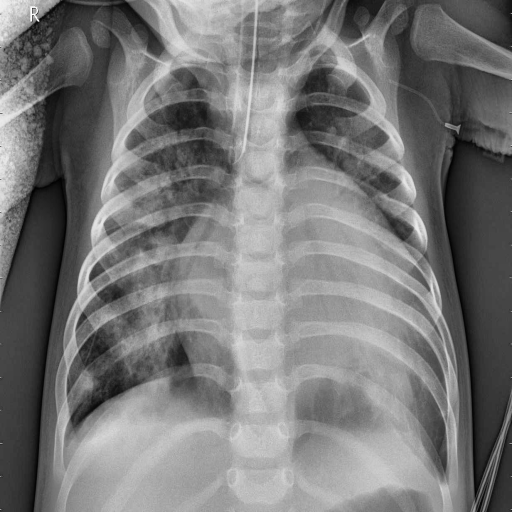
Finding: PNEUMONIA